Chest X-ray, AP view. Patient: 69 years old, sex M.
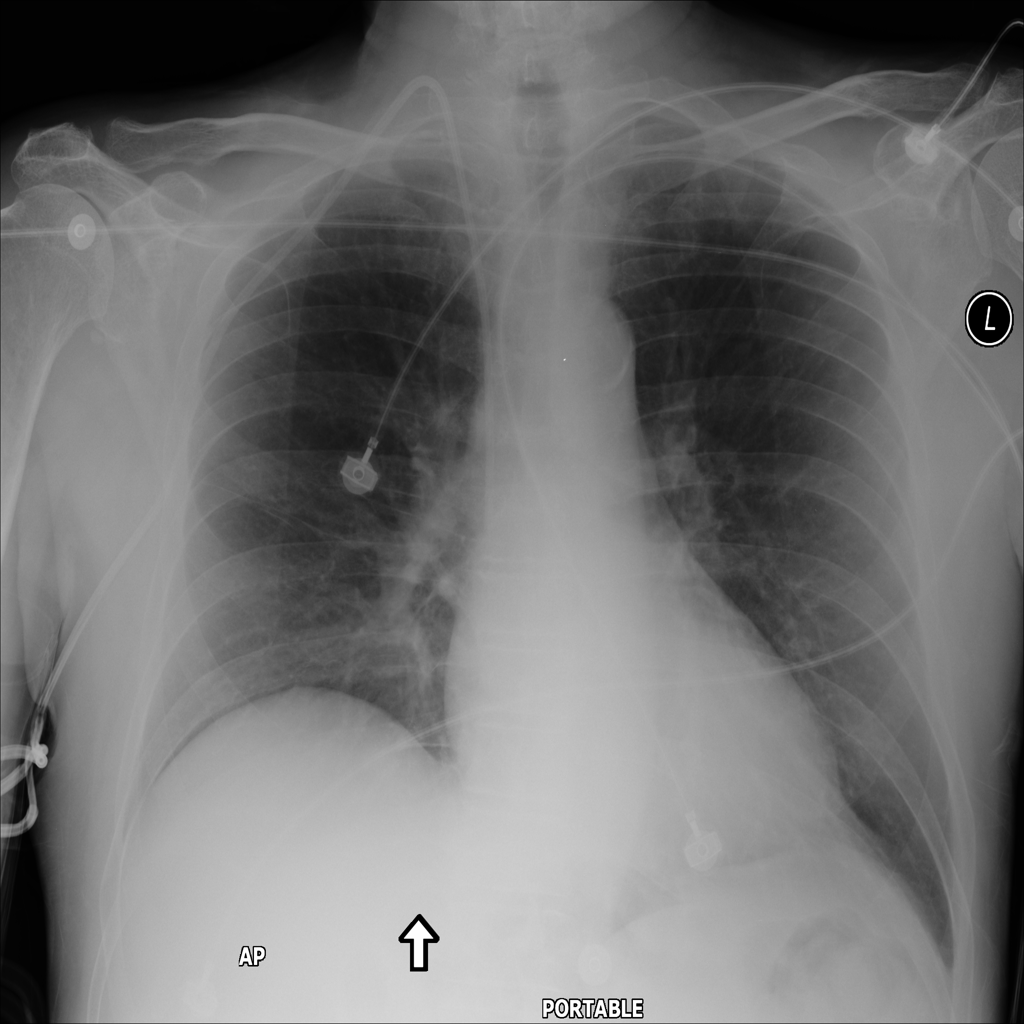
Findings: Edema, Infiltration